Interaction volume radius: 10 \u00c5
Interaction volume height: 15 \u00c5
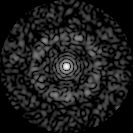
Disorder parameter: 0.8628